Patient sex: M
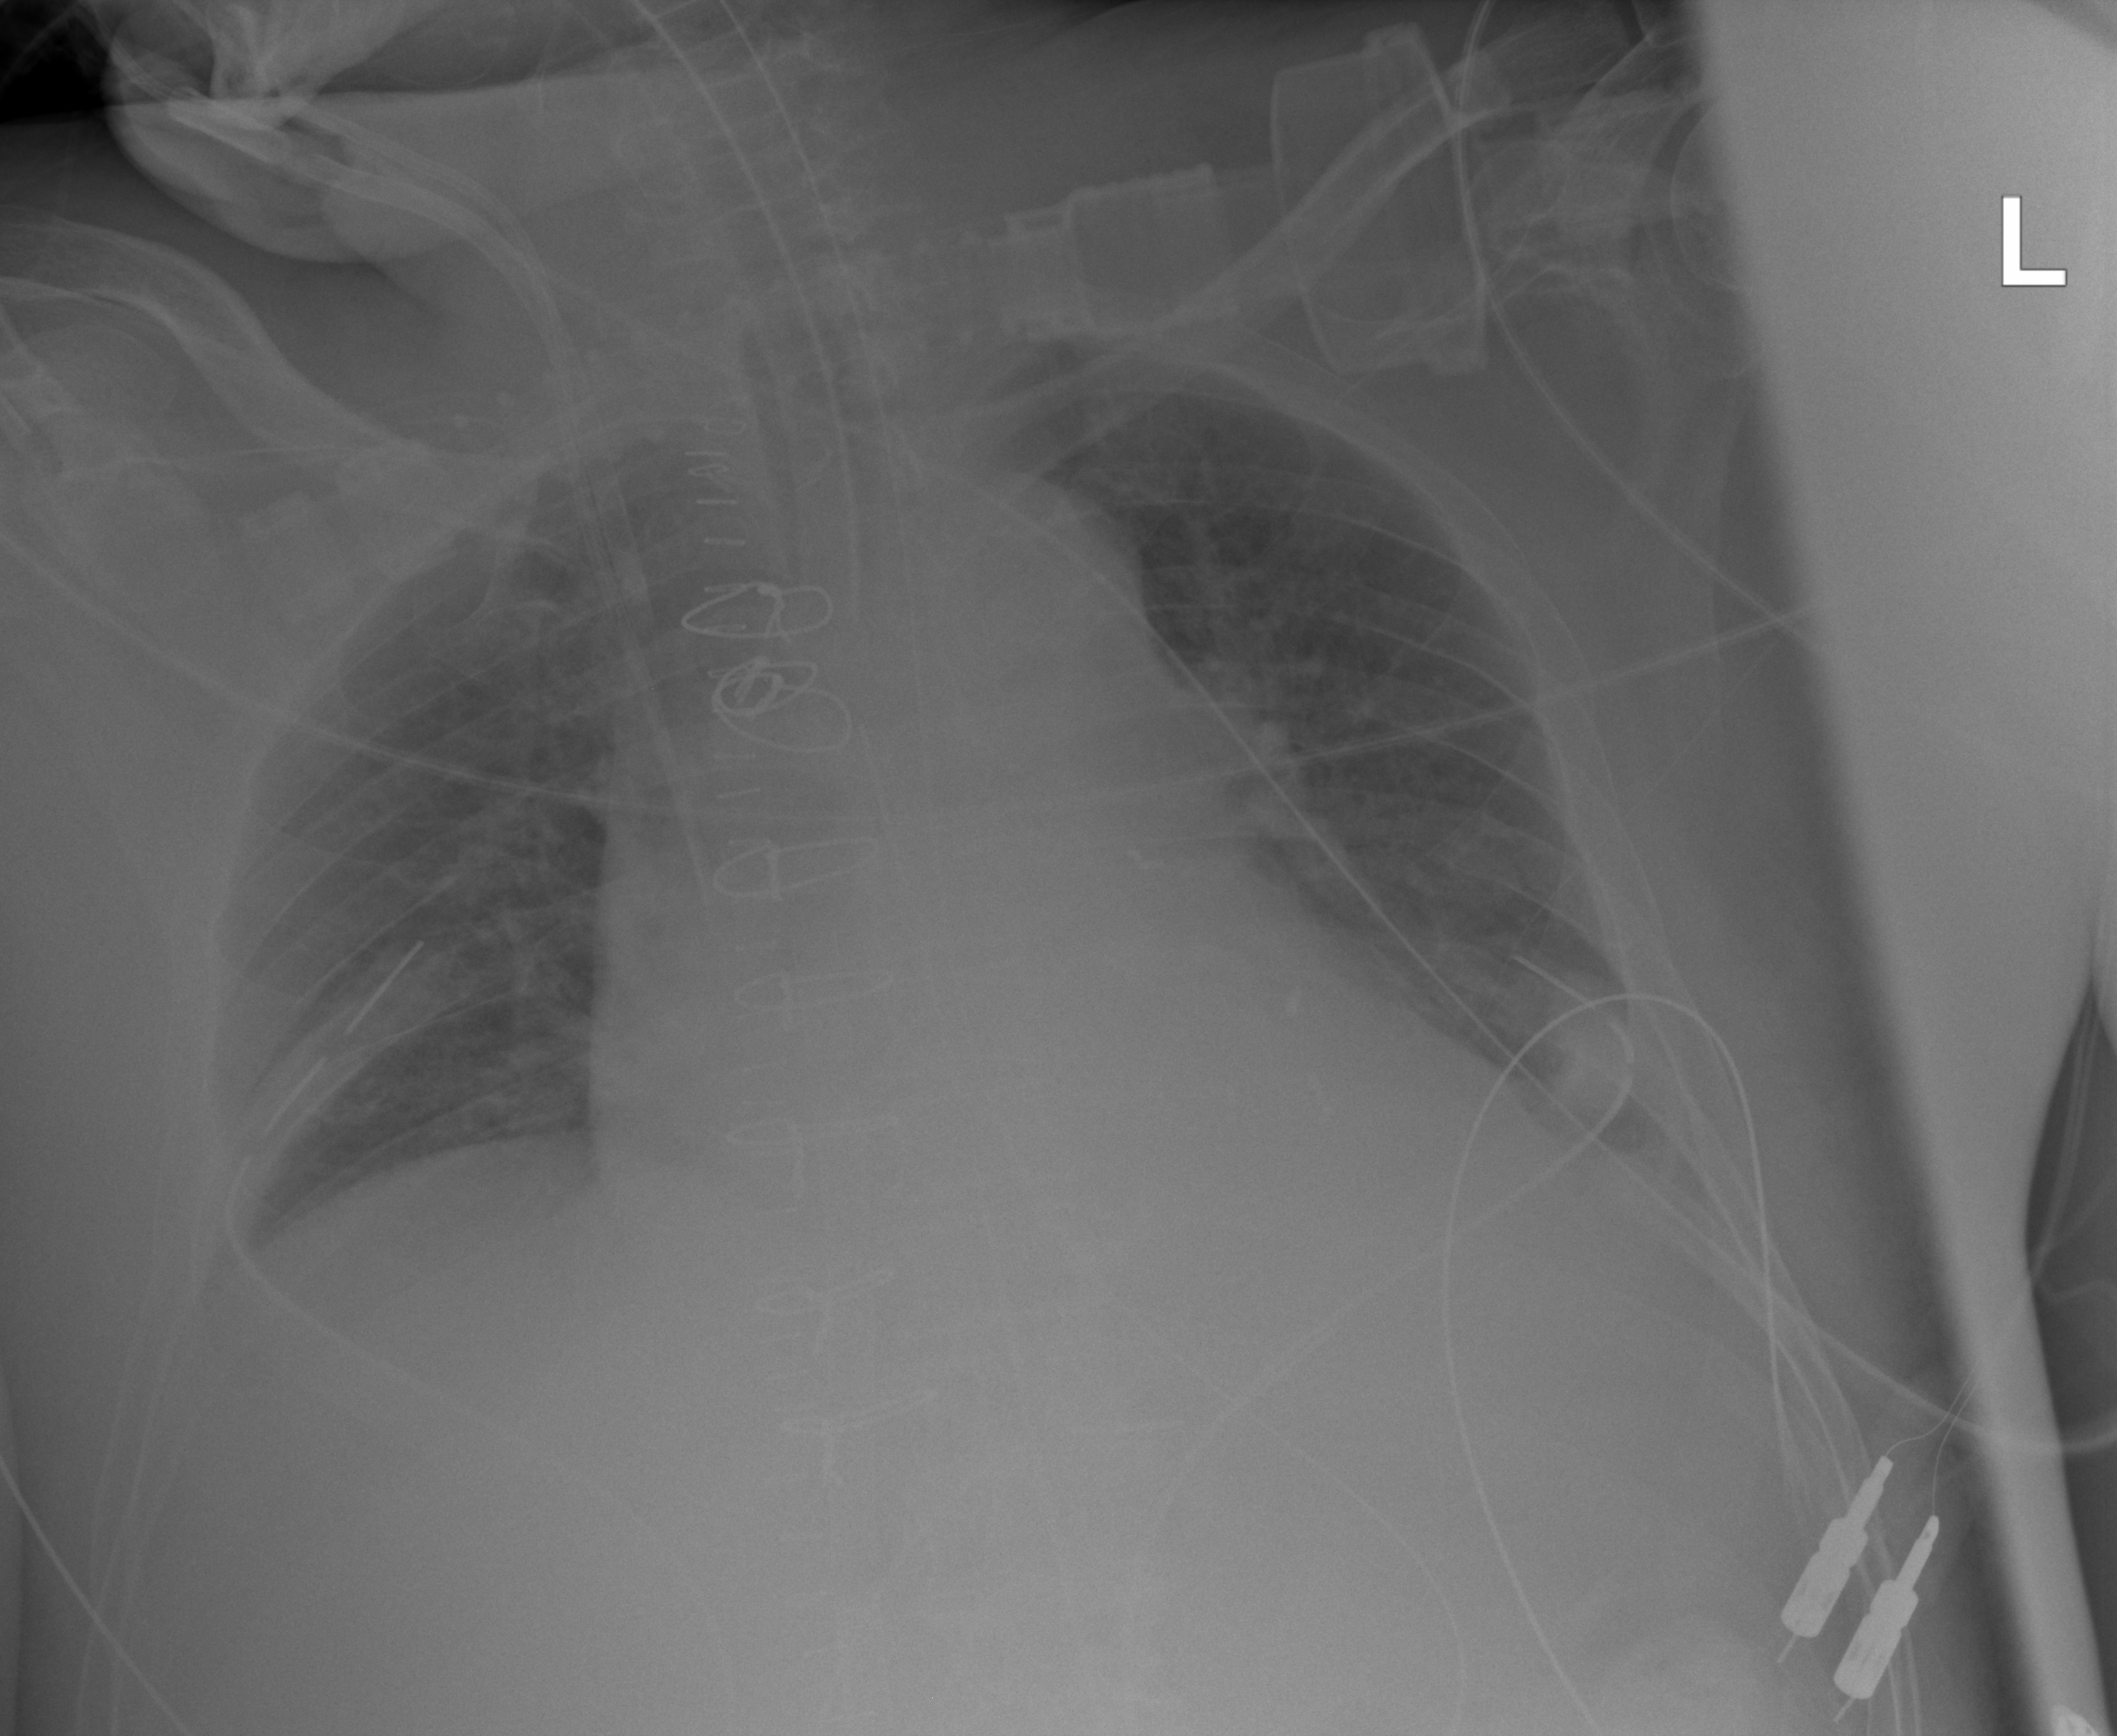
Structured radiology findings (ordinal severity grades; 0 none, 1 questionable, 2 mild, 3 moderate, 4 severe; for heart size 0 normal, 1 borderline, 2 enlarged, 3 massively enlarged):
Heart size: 2
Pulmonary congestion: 2
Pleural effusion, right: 2
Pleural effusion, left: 2
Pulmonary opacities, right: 0
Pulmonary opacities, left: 0
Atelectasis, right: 2
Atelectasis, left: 2